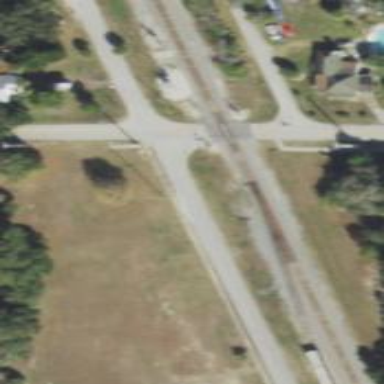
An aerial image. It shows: Stop road.